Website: ulta-beauty
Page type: account-selection
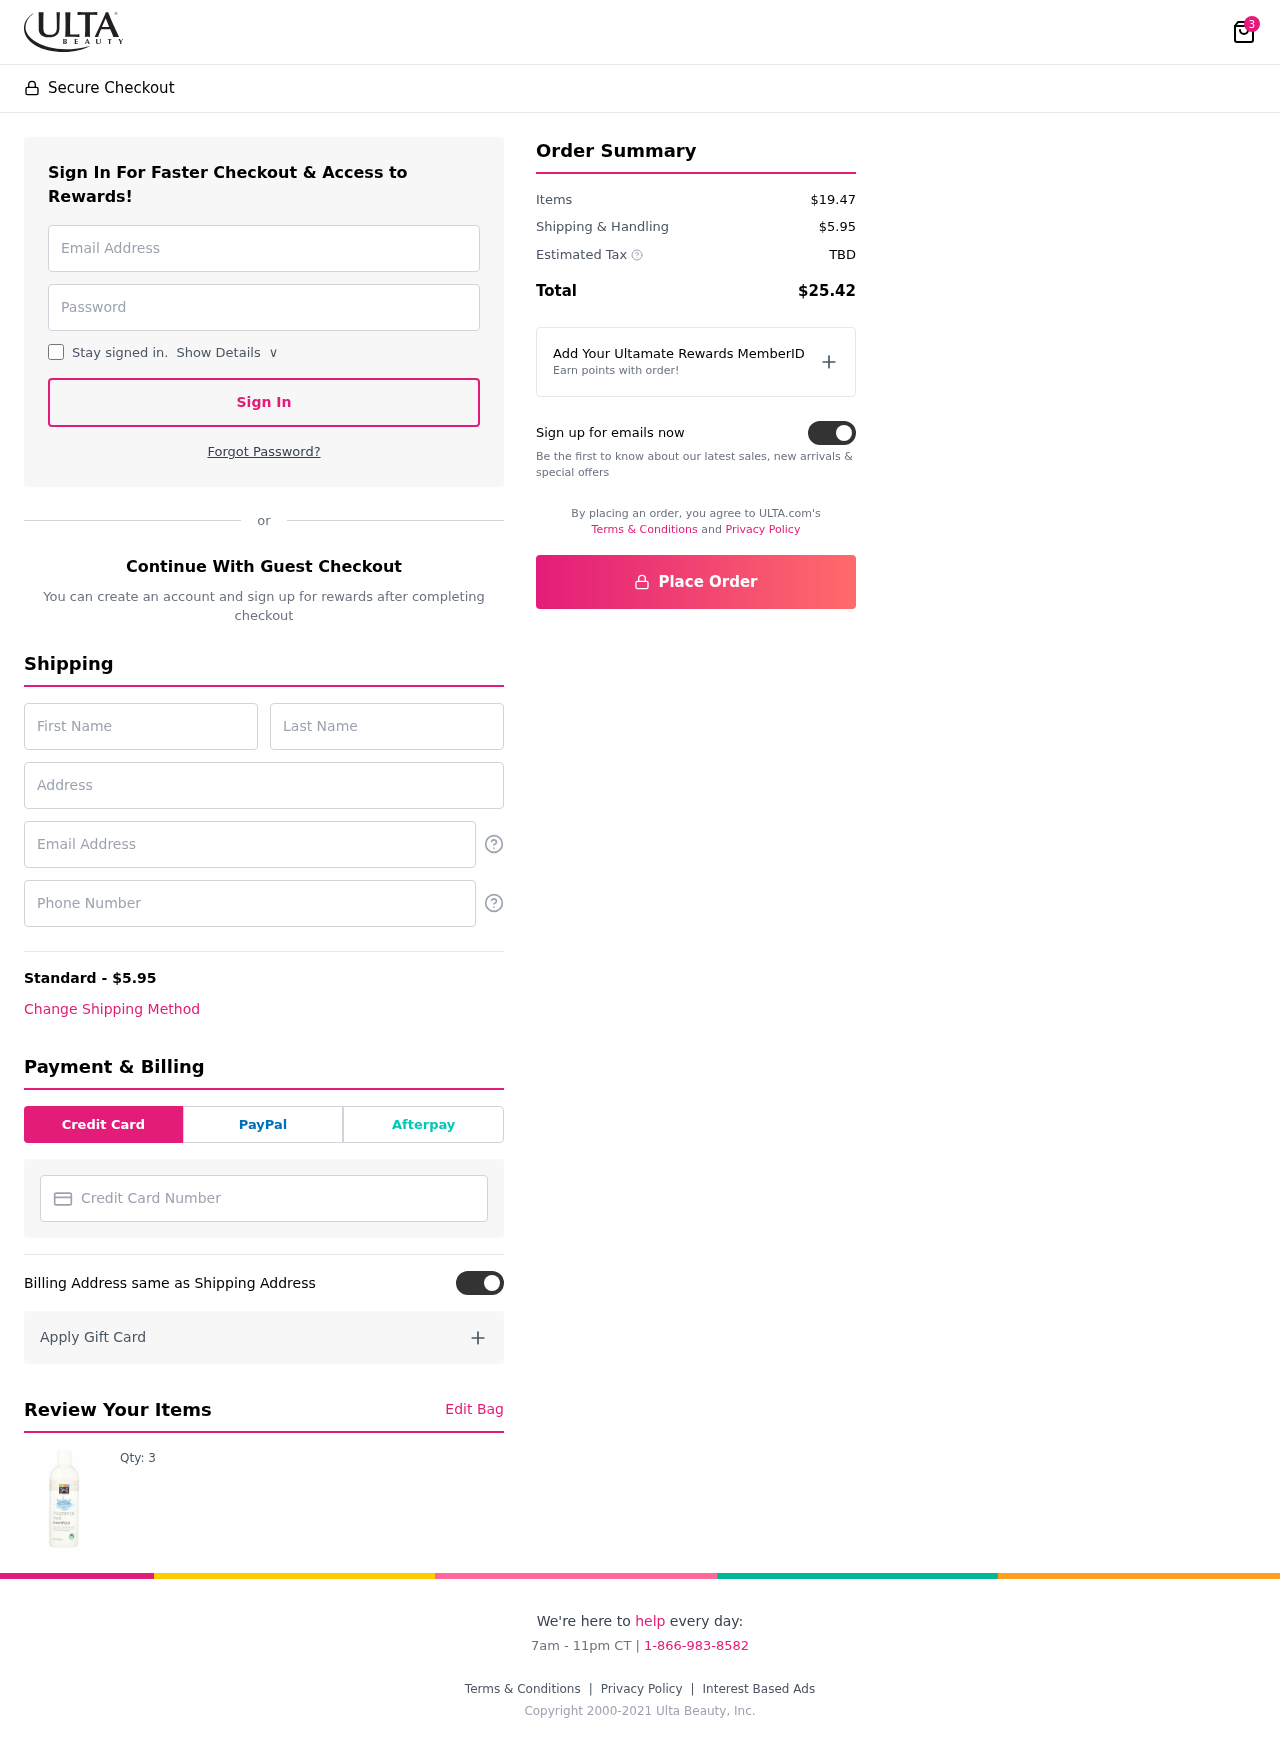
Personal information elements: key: PII_CARD_NUMBER
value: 2255 4382 9779 9116
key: PII_EMAIL
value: mitchell.castillo@yahoo.com
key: PII_EMAIL2
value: mitchell.castillo@yahoo.com
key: PII_FIRSTNAME
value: Mitchell
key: PII_LASTNAME
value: Castillo
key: PII_PHONE
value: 8177811026
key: PII_STREET
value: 481 Juarez Club
Product elements: key: PRODUCT1_QUANTITY
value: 3
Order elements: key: ORDER_NUM_ITEMS
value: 3
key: ORDER_SHIPPING_COST
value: $5.95
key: ORDER_SUBTOTAL
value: $19.47
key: ORDER_TAX
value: TBD
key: ORDER_TOTAL
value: $25.42